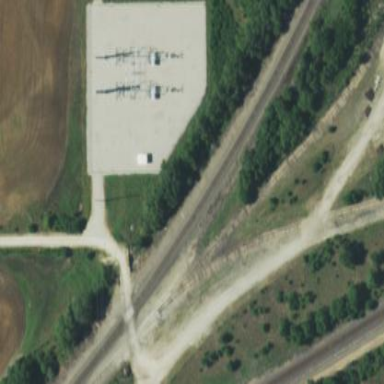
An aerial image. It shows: Distribution level power substation surrounded by fence.